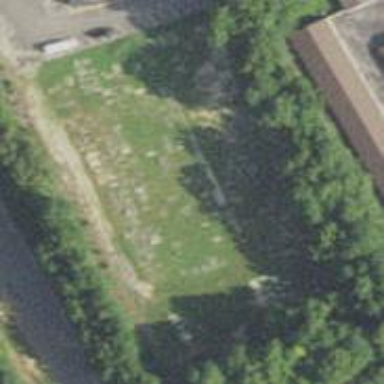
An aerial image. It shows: Cemetery with graves.